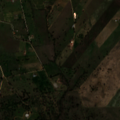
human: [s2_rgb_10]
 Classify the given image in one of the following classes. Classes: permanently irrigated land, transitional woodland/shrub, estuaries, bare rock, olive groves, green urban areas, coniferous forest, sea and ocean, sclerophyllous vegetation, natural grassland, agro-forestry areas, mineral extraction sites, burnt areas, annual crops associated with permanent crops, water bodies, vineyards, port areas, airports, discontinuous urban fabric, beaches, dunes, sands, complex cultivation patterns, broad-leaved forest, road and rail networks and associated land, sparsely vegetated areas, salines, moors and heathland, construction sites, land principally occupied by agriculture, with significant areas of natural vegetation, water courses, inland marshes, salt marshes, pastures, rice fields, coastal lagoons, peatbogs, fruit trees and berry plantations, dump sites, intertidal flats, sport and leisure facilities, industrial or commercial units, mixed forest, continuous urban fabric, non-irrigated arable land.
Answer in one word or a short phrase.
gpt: non-irrigated arable land, complex cultivation patterns, agro-forestry areas, transitional woodland/shrub